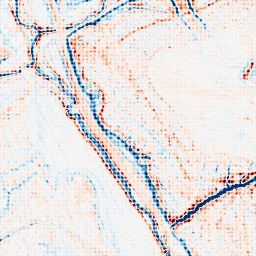
Category: edge_preserving
Decomposition family: anisotropic_diffusion
Decomposition parameters: iterations: 20
kappa: 30
gamma: 0.15
Upsampling method: sinc_blackman
Upsampling parameters: scale: 8
kernel_size: 8
Upsampling scale: 8